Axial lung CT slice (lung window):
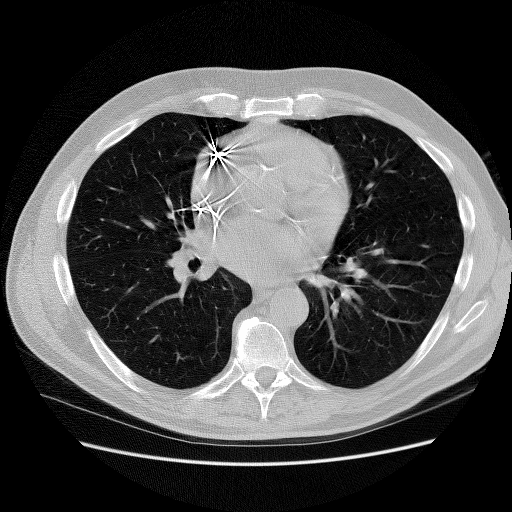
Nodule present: no